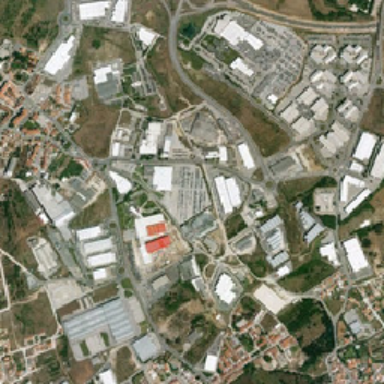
The ground is divided on a crooked road and located in several factories and residential buildings .